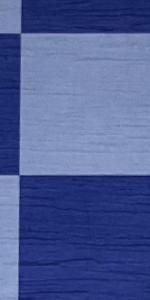
Label: Empty